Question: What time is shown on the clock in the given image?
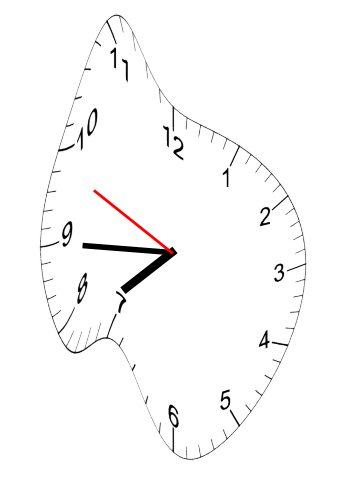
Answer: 07:44:49